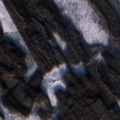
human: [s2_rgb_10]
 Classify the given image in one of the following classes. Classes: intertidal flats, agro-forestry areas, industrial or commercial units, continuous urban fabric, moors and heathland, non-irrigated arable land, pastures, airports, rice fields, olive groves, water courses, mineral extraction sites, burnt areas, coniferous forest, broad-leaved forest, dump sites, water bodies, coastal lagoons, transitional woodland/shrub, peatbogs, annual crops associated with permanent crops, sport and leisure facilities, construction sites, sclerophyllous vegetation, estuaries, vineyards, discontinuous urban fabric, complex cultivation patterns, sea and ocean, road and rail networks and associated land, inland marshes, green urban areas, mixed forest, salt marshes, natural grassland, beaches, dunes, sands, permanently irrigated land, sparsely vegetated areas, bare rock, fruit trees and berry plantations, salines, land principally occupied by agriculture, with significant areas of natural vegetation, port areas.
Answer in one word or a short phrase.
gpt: non-irrigated arable land, coniferous forest, mixed forest